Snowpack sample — Buffalo Mountain, Silverthorne, Colorado, USA (2/22/26, 2:02 PM MST)
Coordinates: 39.622, -106.113
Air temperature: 33 °F
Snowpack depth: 63 cm
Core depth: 50 cm
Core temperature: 28.4 °F
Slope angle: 11°, slope face: 116°
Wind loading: low
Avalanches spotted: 0
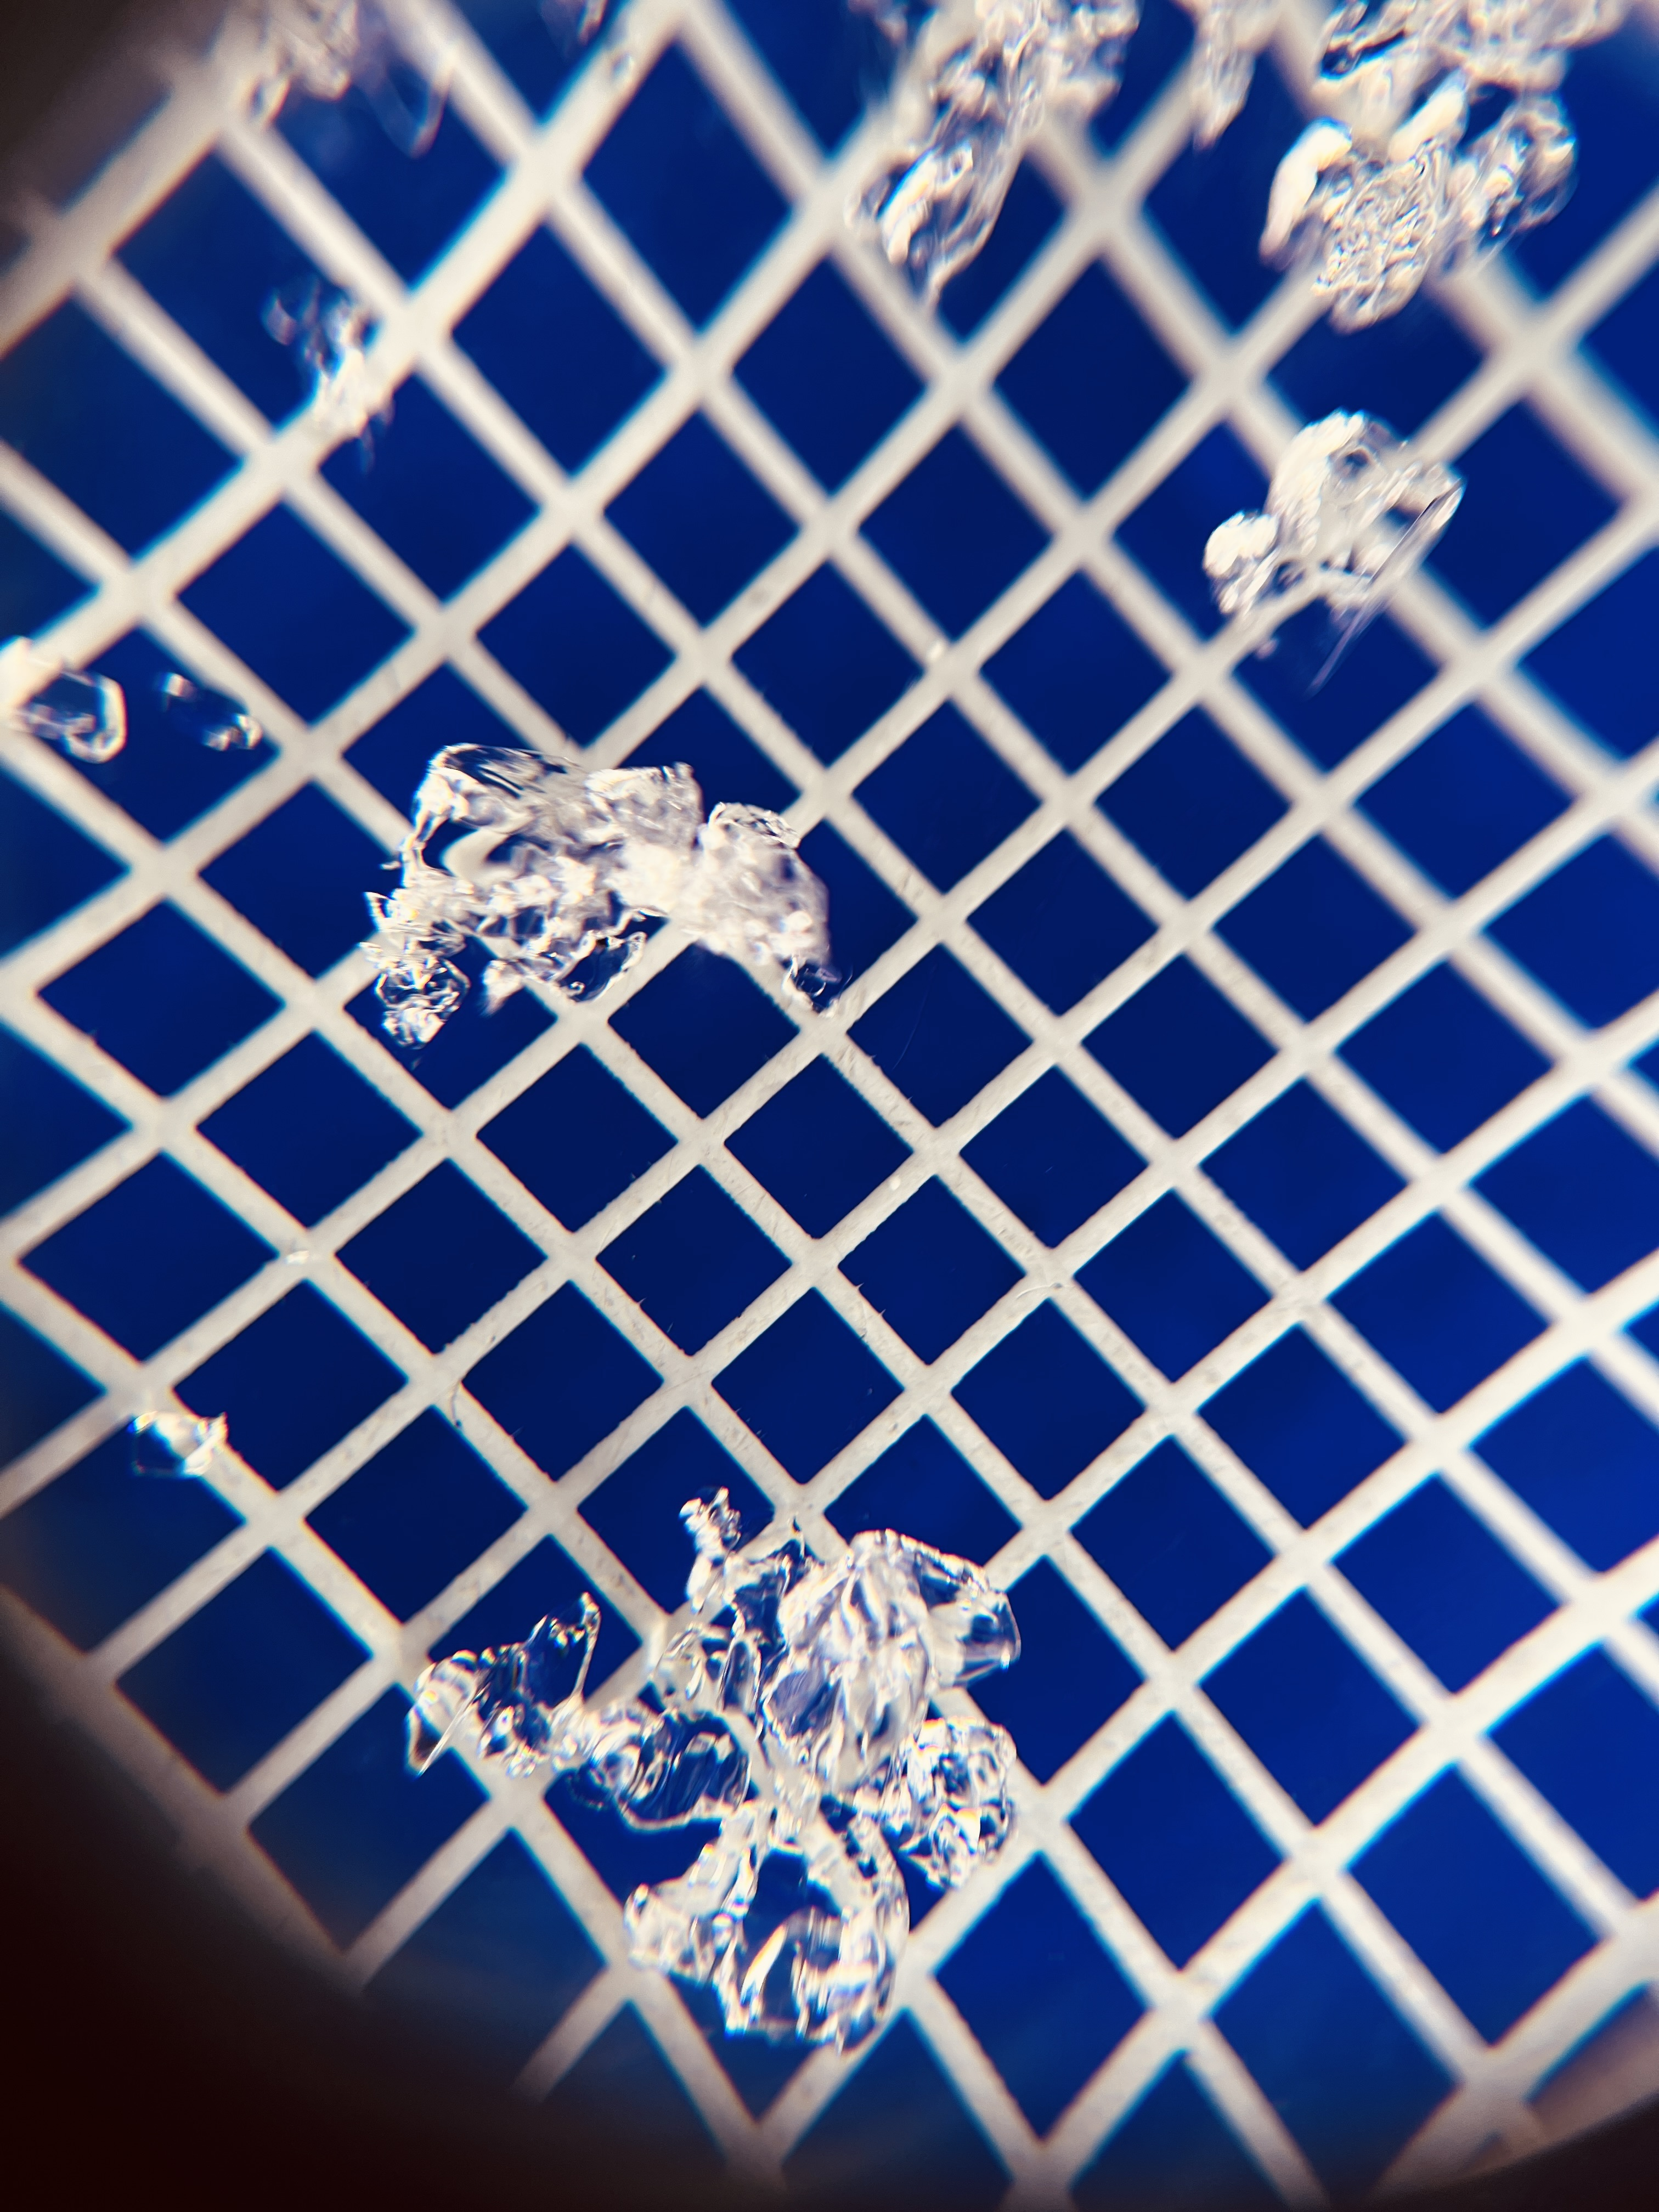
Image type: magnified_profile
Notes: In a firebreak similar to site 1, minimal wind loading with no spotted avalanches (not many faces in view though)